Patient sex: M
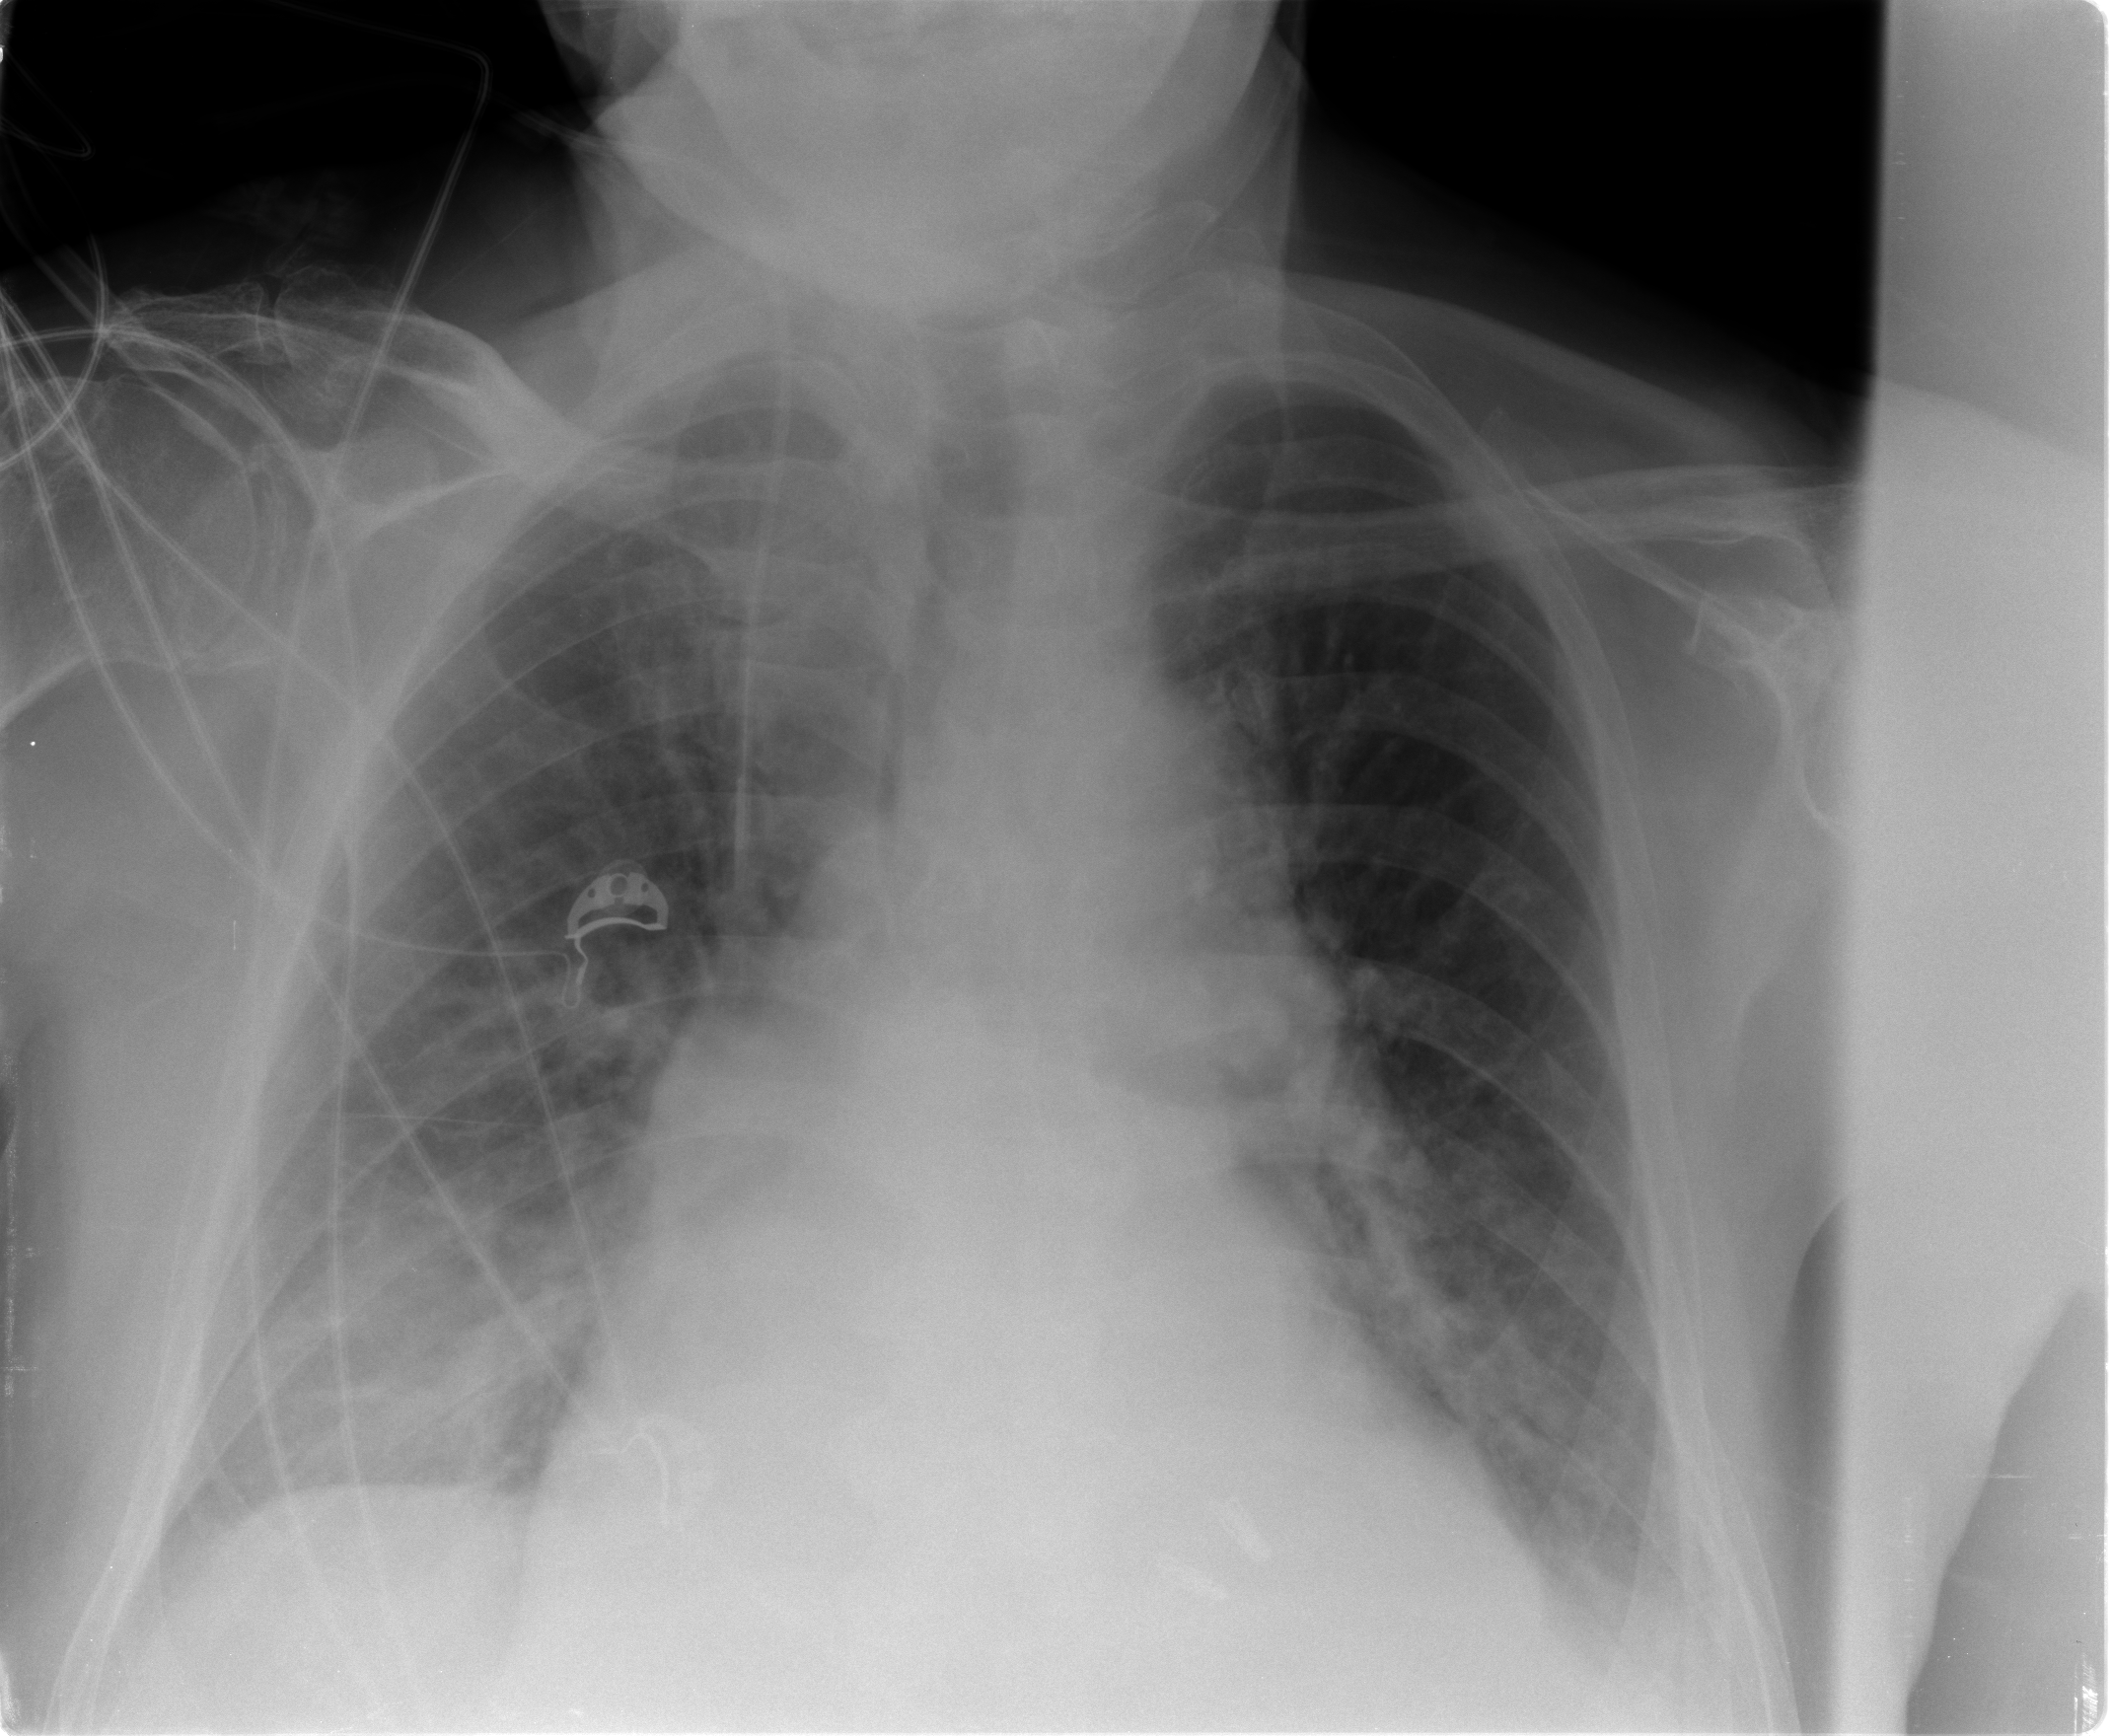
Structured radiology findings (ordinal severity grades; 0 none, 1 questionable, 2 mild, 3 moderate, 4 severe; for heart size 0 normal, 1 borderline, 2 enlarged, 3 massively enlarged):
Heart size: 2
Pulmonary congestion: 1
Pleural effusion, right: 2
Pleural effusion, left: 2
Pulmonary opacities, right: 1
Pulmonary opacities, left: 0
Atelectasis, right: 2
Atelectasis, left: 2